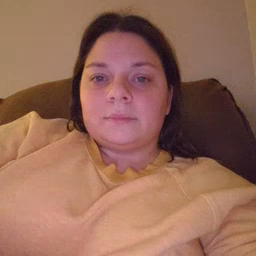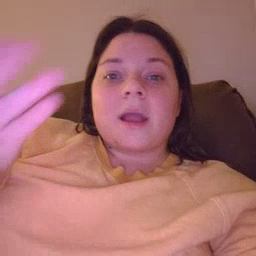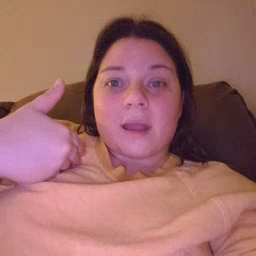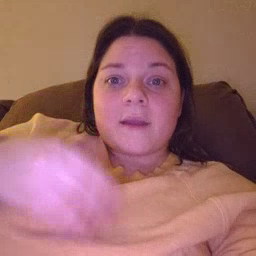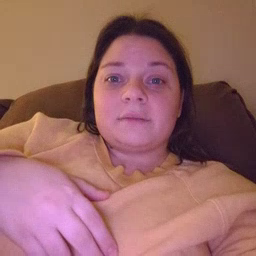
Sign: have